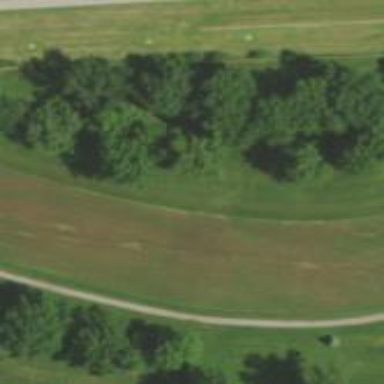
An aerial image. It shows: Well-maintained grassy area designated as golf fairway for the sport of golf. The grass is neatly mown.